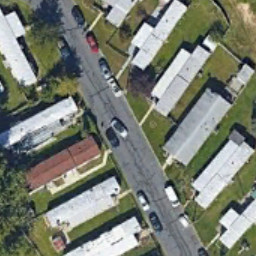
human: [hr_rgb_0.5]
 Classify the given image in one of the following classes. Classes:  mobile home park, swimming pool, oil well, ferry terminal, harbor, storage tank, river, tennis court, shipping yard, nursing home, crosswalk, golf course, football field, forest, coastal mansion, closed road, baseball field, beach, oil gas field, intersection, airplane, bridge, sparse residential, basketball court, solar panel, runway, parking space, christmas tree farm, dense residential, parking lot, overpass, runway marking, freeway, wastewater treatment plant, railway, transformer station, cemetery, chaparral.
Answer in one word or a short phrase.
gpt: mobile home park